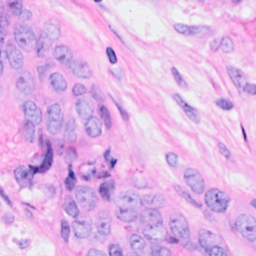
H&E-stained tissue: Breast